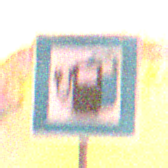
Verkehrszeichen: LadestationFuerElektrofahrzeuge
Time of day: Night
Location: Outdoor (Nature)
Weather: Clear
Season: NotSpecified
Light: Natural